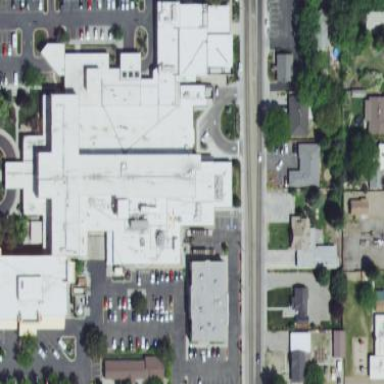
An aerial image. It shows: Hospital building.